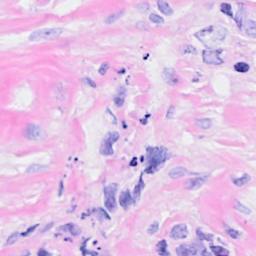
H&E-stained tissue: Breast